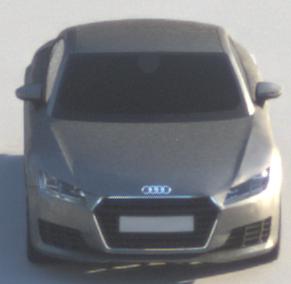
Make: Audi
Model: TT Coupé 1.8 TFSI
Detailed model: TT (8S) Coupé
Model produced from: 2015/08
Model produced until: 2018/06
Doors: 3
Color: gray
Road condition: dry road
Daytime: sunrise or sunset
Contrast: medium contrast